Group 1:
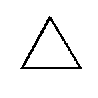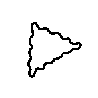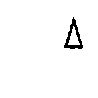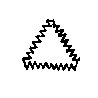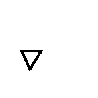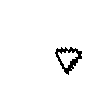
Group 2:
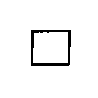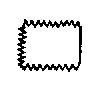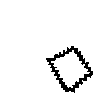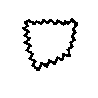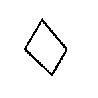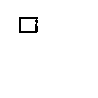
Rule separating the two groups: Approximately triangular outline vs. approximately convex quadrilateral outline.
Concepts: 3, 4, four, number, three
Comments: All examples in this Bongard Problem are shape outlines.
Author: Mikhail M. Bongard
Reference: M. M. Bongard, Pattern Recognition, Spartan Books, 1970, p. 217.